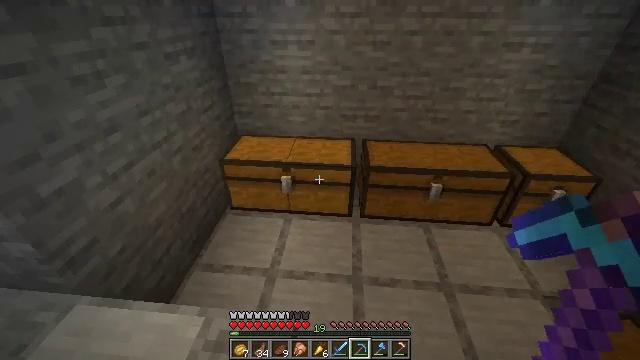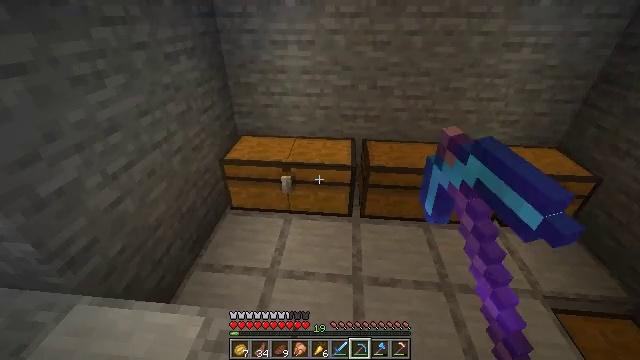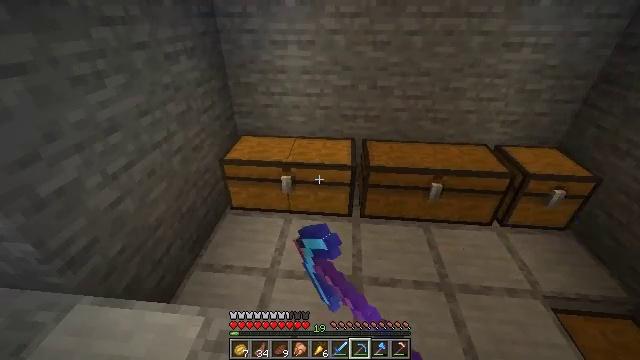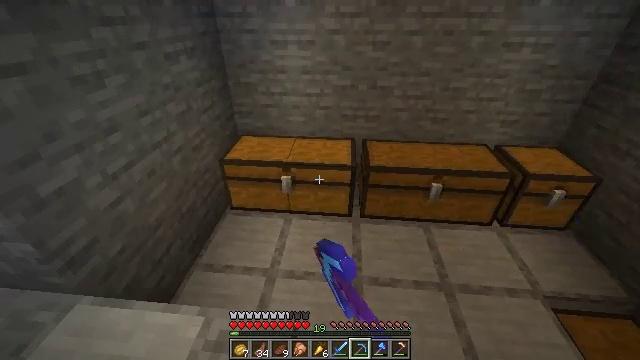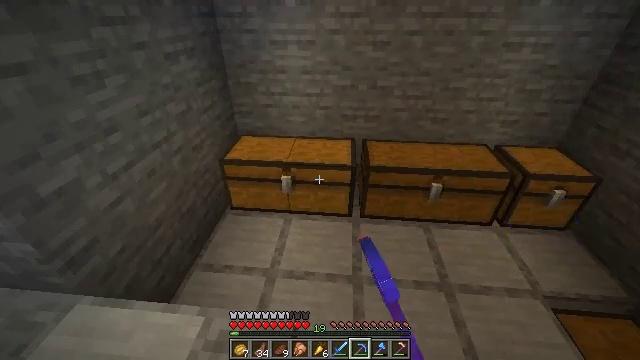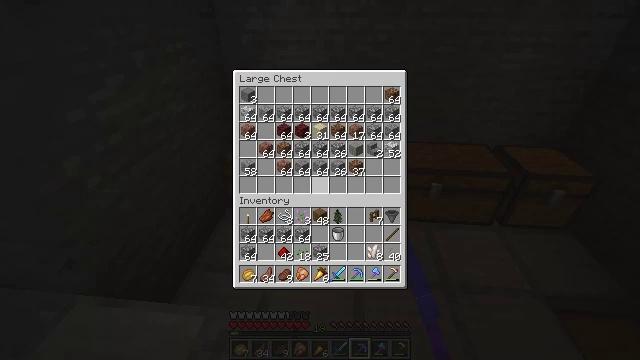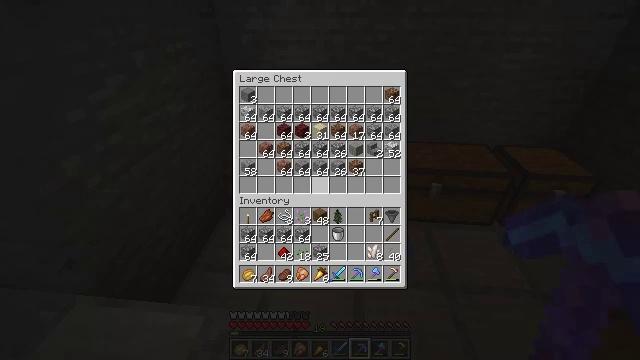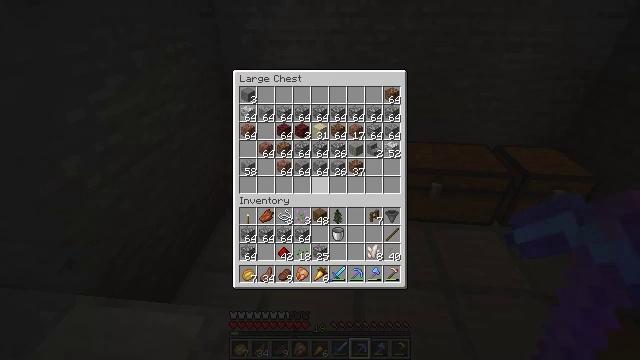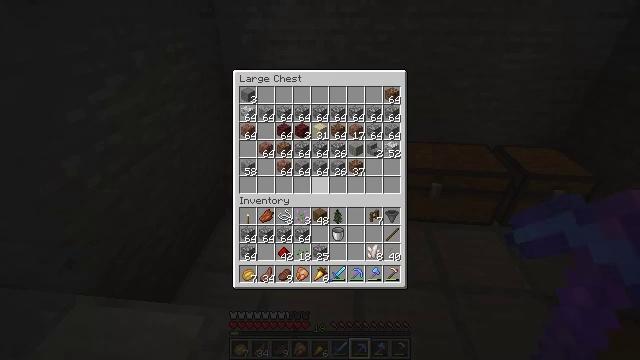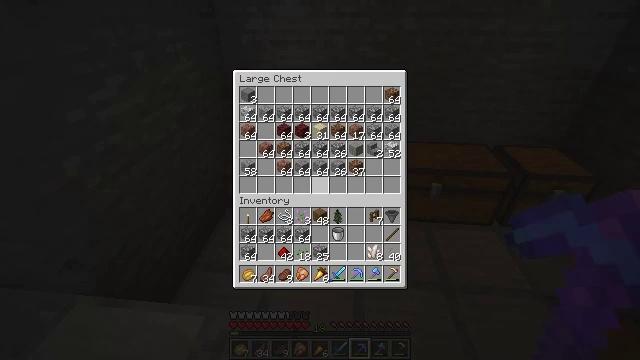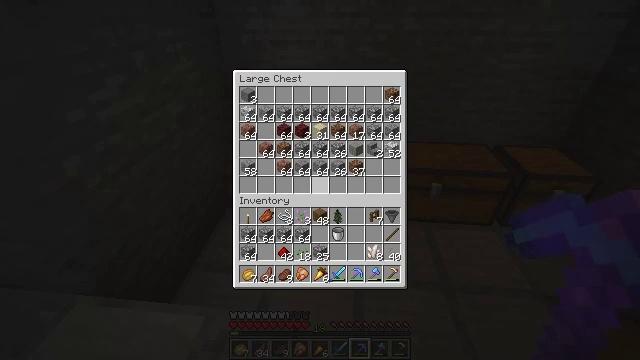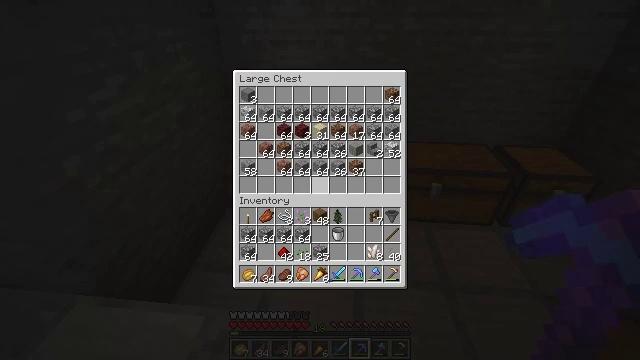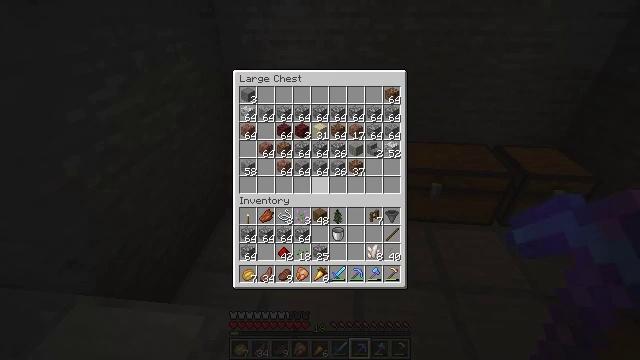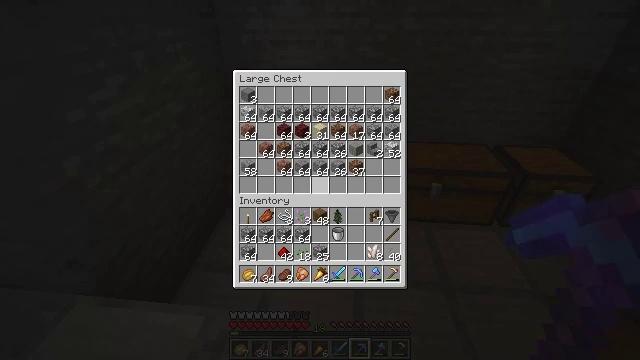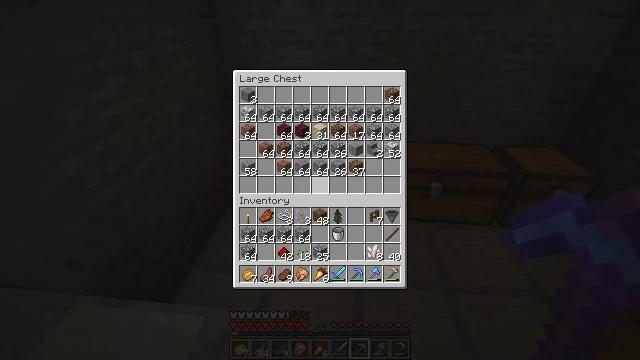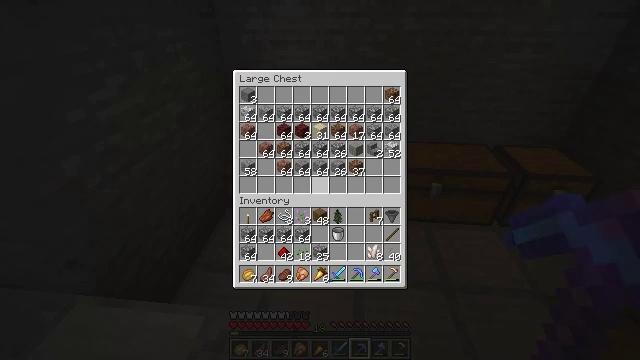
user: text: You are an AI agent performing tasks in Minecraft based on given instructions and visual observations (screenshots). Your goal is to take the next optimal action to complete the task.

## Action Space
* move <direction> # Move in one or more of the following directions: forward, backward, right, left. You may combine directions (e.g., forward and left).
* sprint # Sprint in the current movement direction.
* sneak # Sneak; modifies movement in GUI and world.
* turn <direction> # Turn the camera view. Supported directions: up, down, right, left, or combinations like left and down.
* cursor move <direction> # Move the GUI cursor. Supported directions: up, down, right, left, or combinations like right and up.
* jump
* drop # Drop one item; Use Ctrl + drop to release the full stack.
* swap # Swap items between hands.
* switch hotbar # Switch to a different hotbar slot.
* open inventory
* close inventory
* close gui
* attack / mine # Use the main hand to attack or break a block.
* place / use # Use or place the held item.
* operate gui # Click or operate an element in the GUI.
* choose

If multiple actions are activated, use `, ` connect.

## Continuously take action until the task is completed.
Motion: motion action
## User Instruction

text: Harvest wheat from the field.
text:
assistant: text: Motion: use / place
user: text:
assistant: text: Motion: use / place
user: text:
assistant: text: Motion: use / place
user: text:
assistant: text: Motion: no_op
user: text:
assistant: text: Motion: no_op
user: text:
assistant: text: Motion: no_op
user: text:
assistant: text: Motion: no_op
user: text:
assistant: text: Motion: no_op
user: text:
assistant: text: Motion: no_op
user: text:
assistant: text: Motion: no_op
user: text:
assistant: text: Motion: no_op
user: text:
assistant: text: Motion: no_op
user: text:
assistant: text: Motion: no_op
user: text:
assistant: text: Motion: no_op
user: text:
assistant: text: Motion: no_op
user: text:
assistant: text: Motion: no_op
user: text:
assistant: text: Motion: no_op
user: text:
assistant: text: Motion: no_op
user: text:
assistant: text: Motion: no_op
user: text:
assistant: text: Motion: no_op
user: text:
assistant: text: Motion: no_op
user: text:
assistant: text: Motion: no_op
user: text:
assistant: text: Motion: no_op
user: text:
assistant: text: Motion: no_op
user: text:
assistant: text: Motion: no_op
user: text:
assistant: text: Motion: no_op
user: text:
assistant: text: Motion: turn right
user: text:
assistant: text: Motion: turn right
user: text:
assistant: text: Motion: turn right
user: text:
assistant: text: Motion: turn right